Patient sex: M
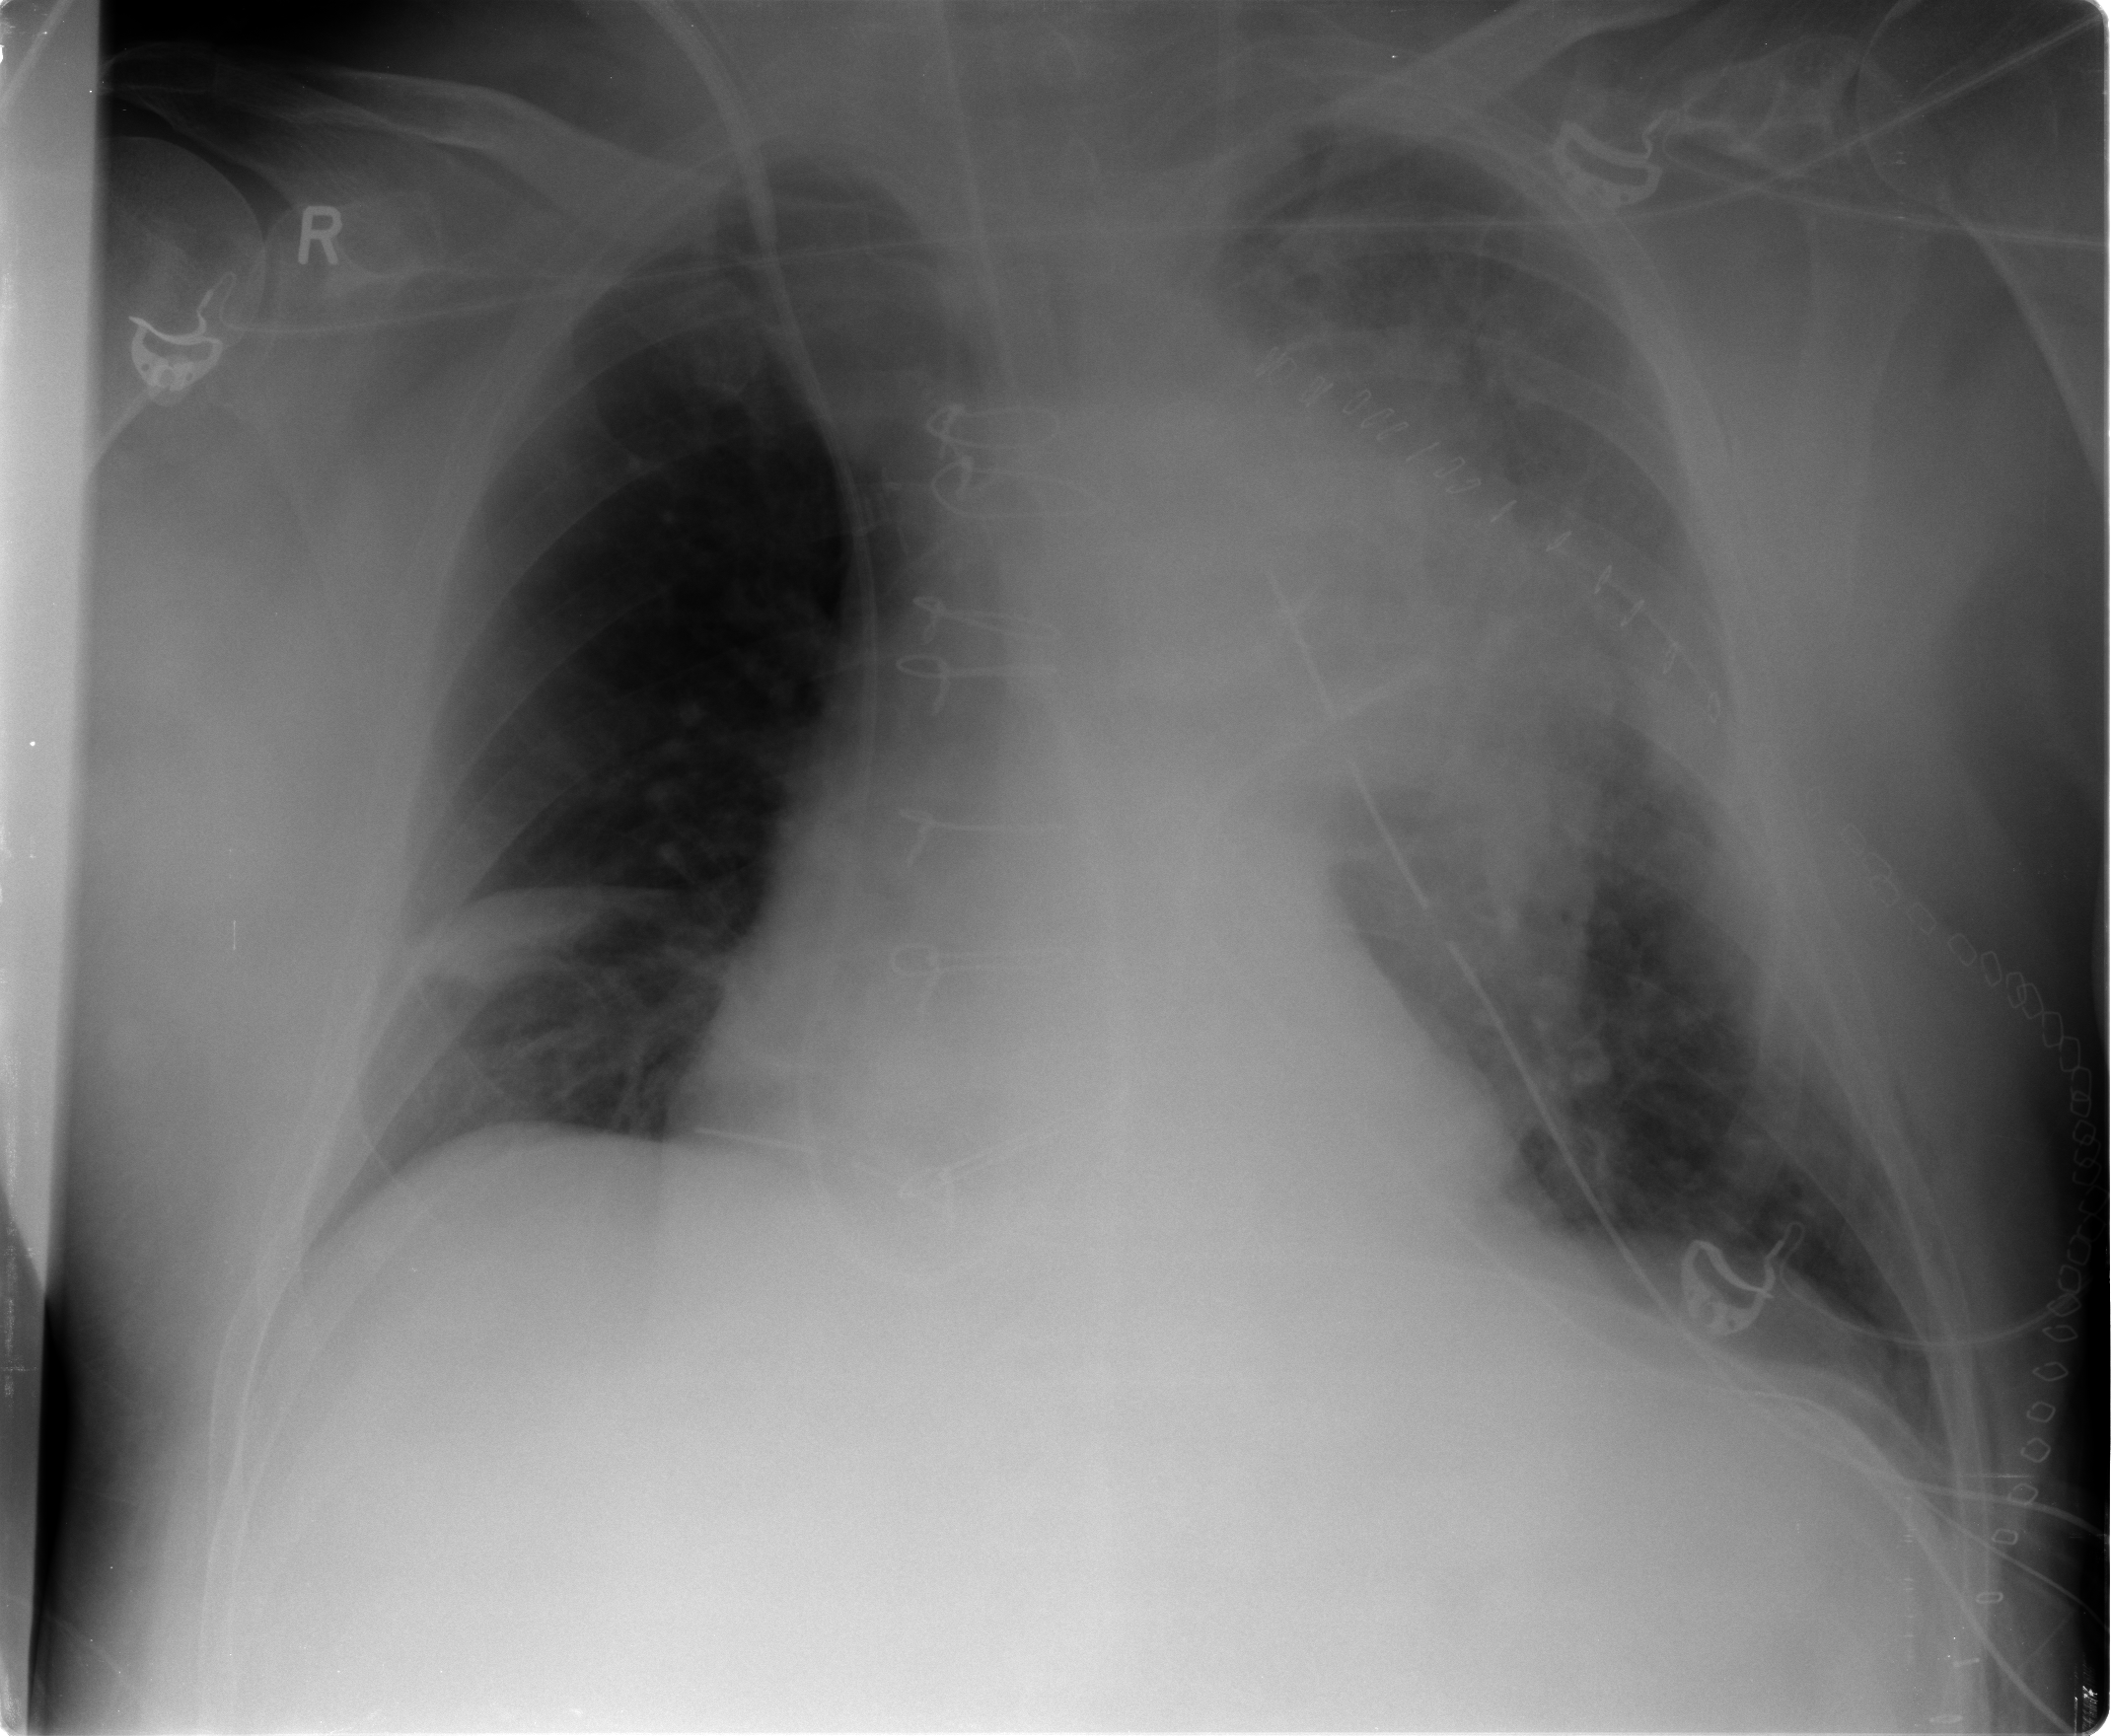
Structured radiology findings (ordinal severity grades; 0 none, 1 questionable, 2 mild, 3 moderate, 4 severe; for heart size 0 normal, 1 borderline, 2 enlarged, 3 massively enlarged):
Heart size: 1
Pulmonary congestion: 2
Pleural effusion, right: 2
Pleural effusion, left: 1
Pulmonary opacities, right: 2
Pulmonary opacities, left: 3
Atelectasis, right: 2
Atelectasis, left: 2